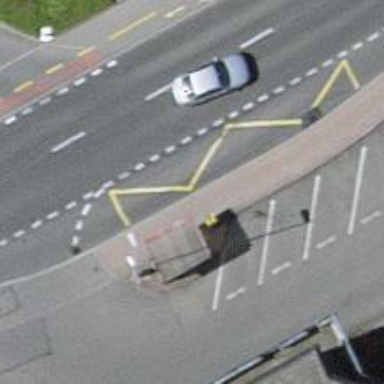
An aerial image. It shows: Asphalt road leading to bus stop. The bus stop includes platform for public transport.